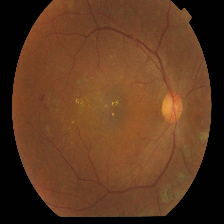
Diabetic retinopathy grade: Proliferative DR